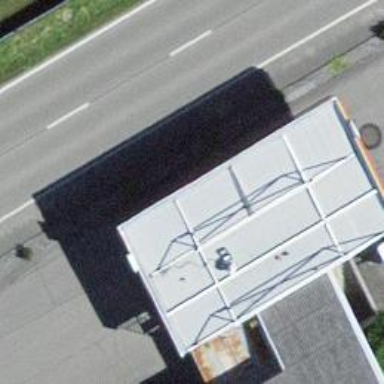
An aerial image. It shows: Fuel station.